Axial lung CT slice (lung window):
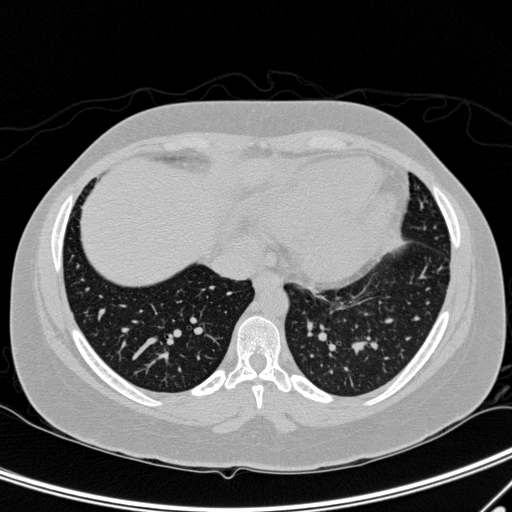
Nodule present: no